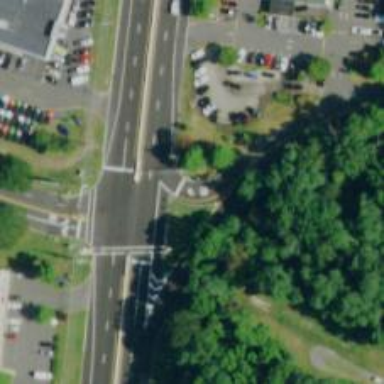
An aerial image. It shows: Trunk link highway.